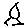
Label: bird